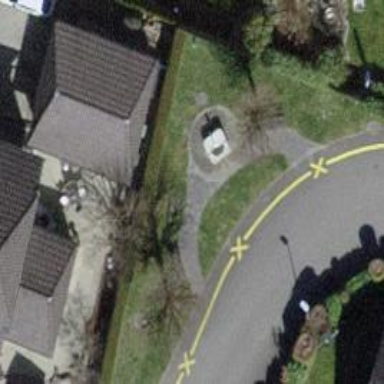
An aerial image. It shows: Brown bench.